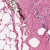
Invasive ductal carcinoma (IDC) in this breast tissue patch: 0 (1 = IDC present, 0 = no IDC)